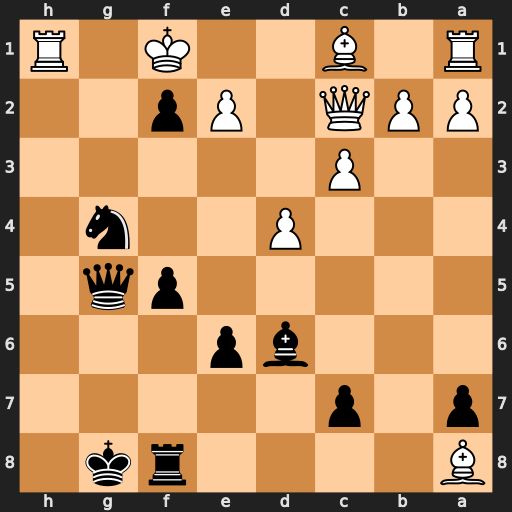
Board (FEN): B4rk1/p1p5/3bp3/5pq1/3P2n1/2P5/PPQ1Pp2/R1B2K1R
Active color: b
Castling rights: -
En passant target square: -
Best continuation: Nh2+ Rxh2 Qg1#